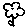
Label: flower